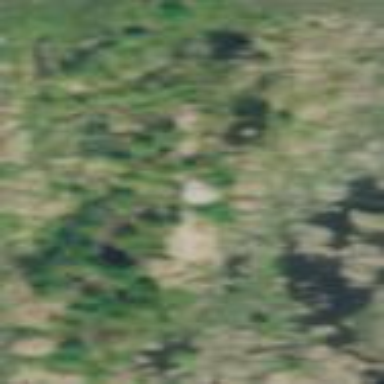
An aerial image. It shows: Landscape of bare rock.